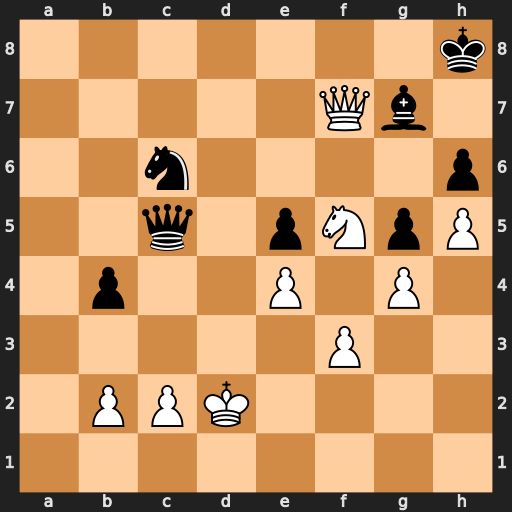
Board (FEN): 7k/5Qb1/2n4p/2q1pNpP/1p2P1P1/5P2/1PPK4/8
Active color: w
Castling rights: -
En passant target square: -
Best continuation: Qxg7#